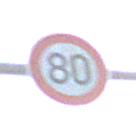
Verkehrszeichen: Geschwindigkeit80
Umgebung: Outdoor, Suburban
Tageszeit: MorningAfternoon
Wetter: PartlyCloudy
Licht: Natural
Jahreszeit: NotSpecified
Kontrast: HighContrast